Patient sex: M
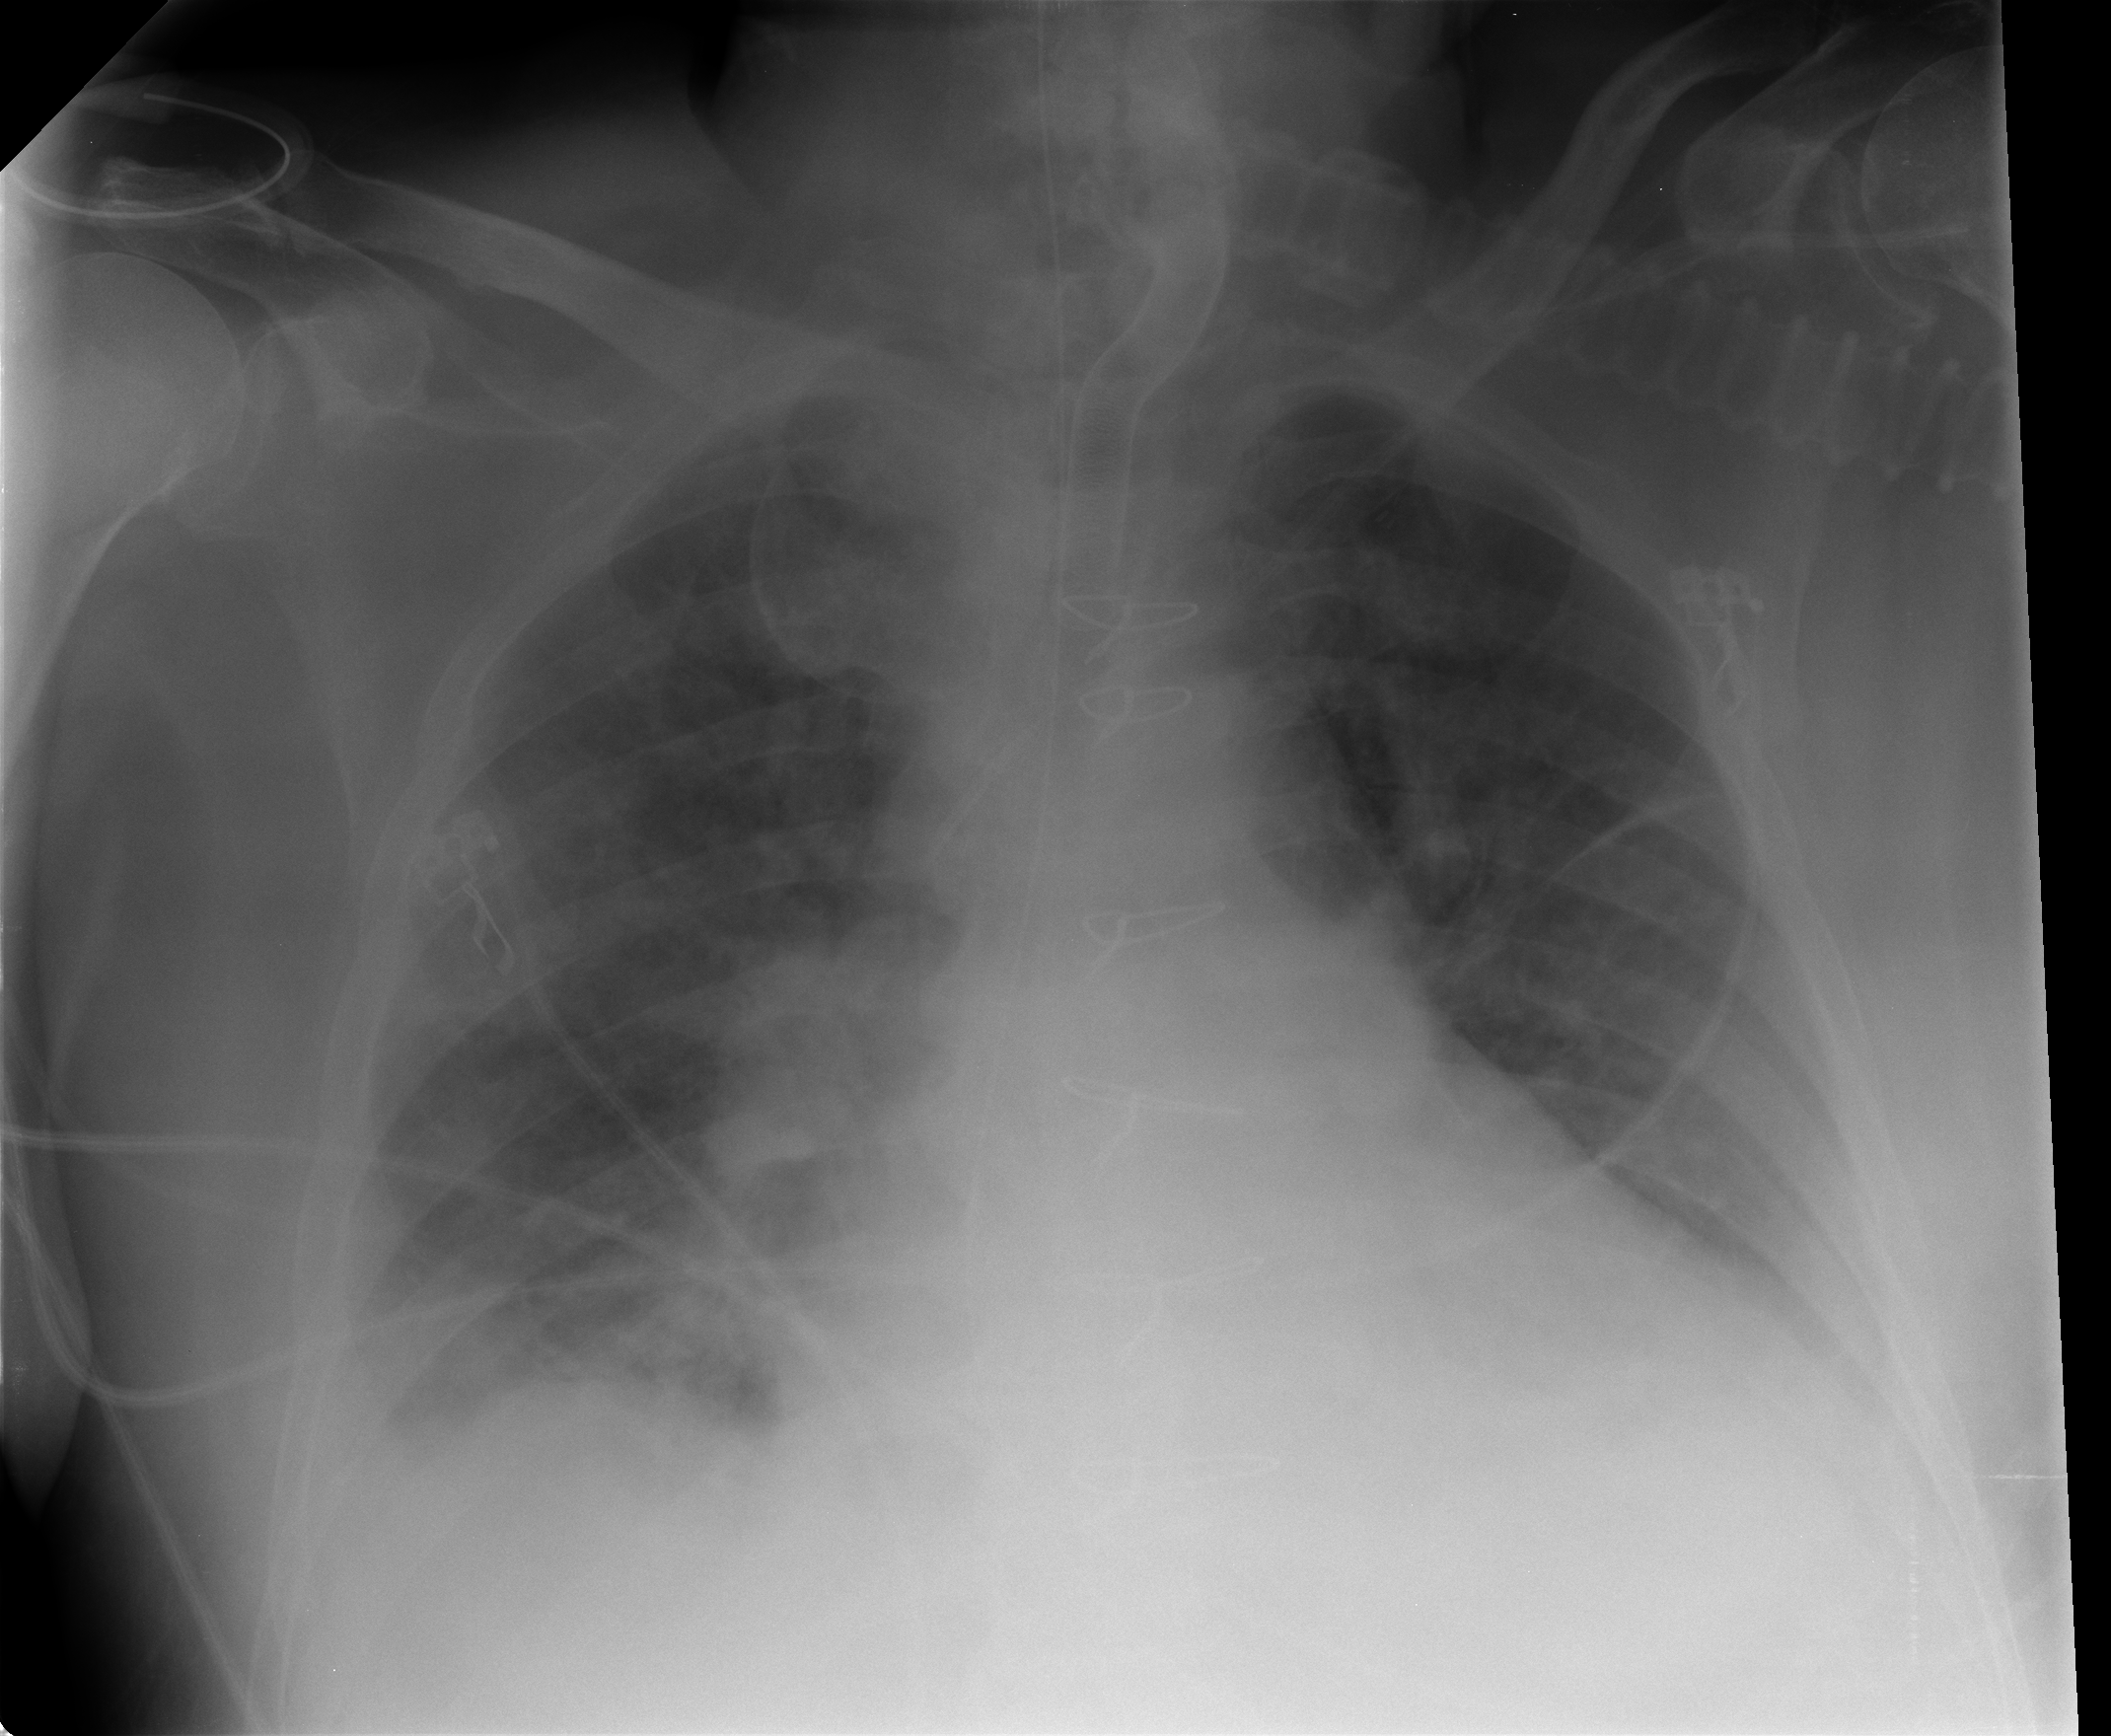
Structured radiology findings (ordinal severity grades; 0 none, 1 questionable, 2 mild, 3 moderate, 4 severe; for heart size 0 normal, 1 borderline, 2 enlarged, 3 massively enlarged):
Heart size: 2
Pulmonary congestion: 2
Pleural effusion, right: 1
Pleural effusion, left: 1
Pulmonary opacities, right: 2
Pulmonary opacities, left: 2
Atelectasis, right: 2
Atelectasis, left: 2